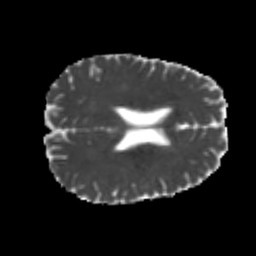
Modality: MD
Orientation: axial
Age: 21
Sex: male
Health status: healthy
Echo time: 0.074 s